Aerial crown-view tile of a tropical tree (Barro Colorado Island, Panama), acquired 20241112:
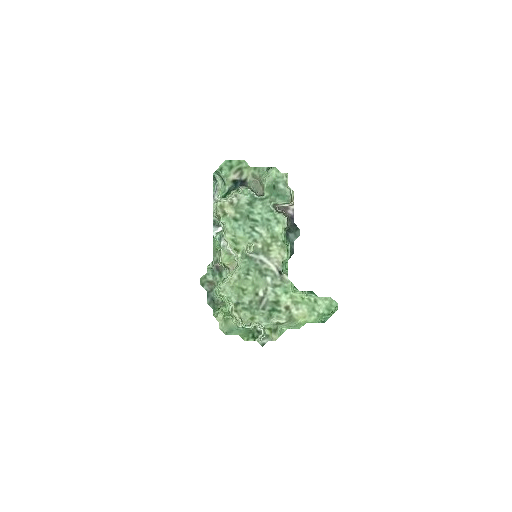
Species: Cecropia insignis
GBIF accepted scientific name: Cecropia insignis
Crown area: 23.019 m²